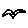
Label: bird